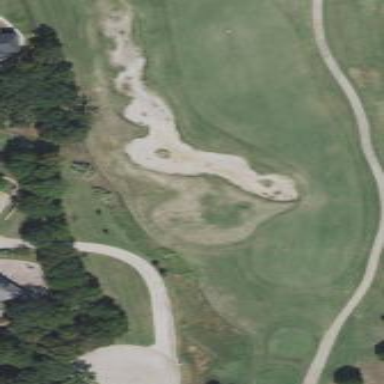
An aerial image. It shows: Sandy area is golf bunker.